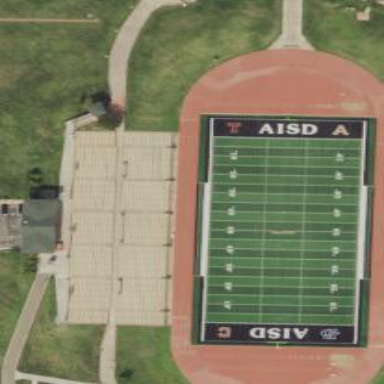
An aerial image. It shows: American football pitch.